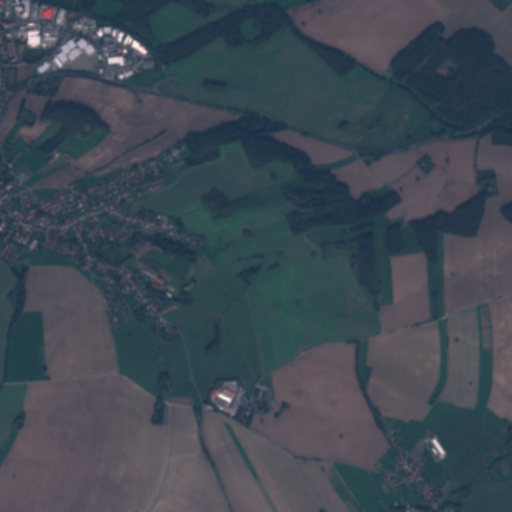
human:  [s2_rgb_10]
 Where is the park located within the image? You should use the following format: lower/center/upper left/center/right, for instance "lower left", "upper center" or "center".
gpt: The park is located in the upper left of the image.
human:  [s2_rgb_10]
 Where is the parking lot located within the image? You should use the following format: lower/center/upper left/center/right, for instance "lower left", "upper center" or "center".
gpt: The parking lot is located in the upper left of the image.
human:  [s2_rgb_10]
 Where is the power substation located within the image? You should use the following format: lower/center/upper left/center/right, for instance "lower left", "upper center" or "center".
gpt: The power substation is located in the upper left of the image.
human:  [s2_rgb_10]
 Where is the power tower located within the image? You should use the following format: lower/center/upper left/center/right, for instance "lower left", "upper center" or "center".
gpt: The power tower is located in the upper right of the image.
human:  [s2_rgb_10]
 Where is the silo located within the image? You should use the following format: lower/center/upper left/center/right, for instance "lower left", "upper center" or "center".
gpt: The silo is located in the lower center of the image.
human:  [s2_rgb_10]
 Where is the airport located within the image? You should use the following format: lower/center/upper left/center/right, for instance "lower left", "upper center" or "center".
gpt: There is no airport in the image.